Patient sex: M
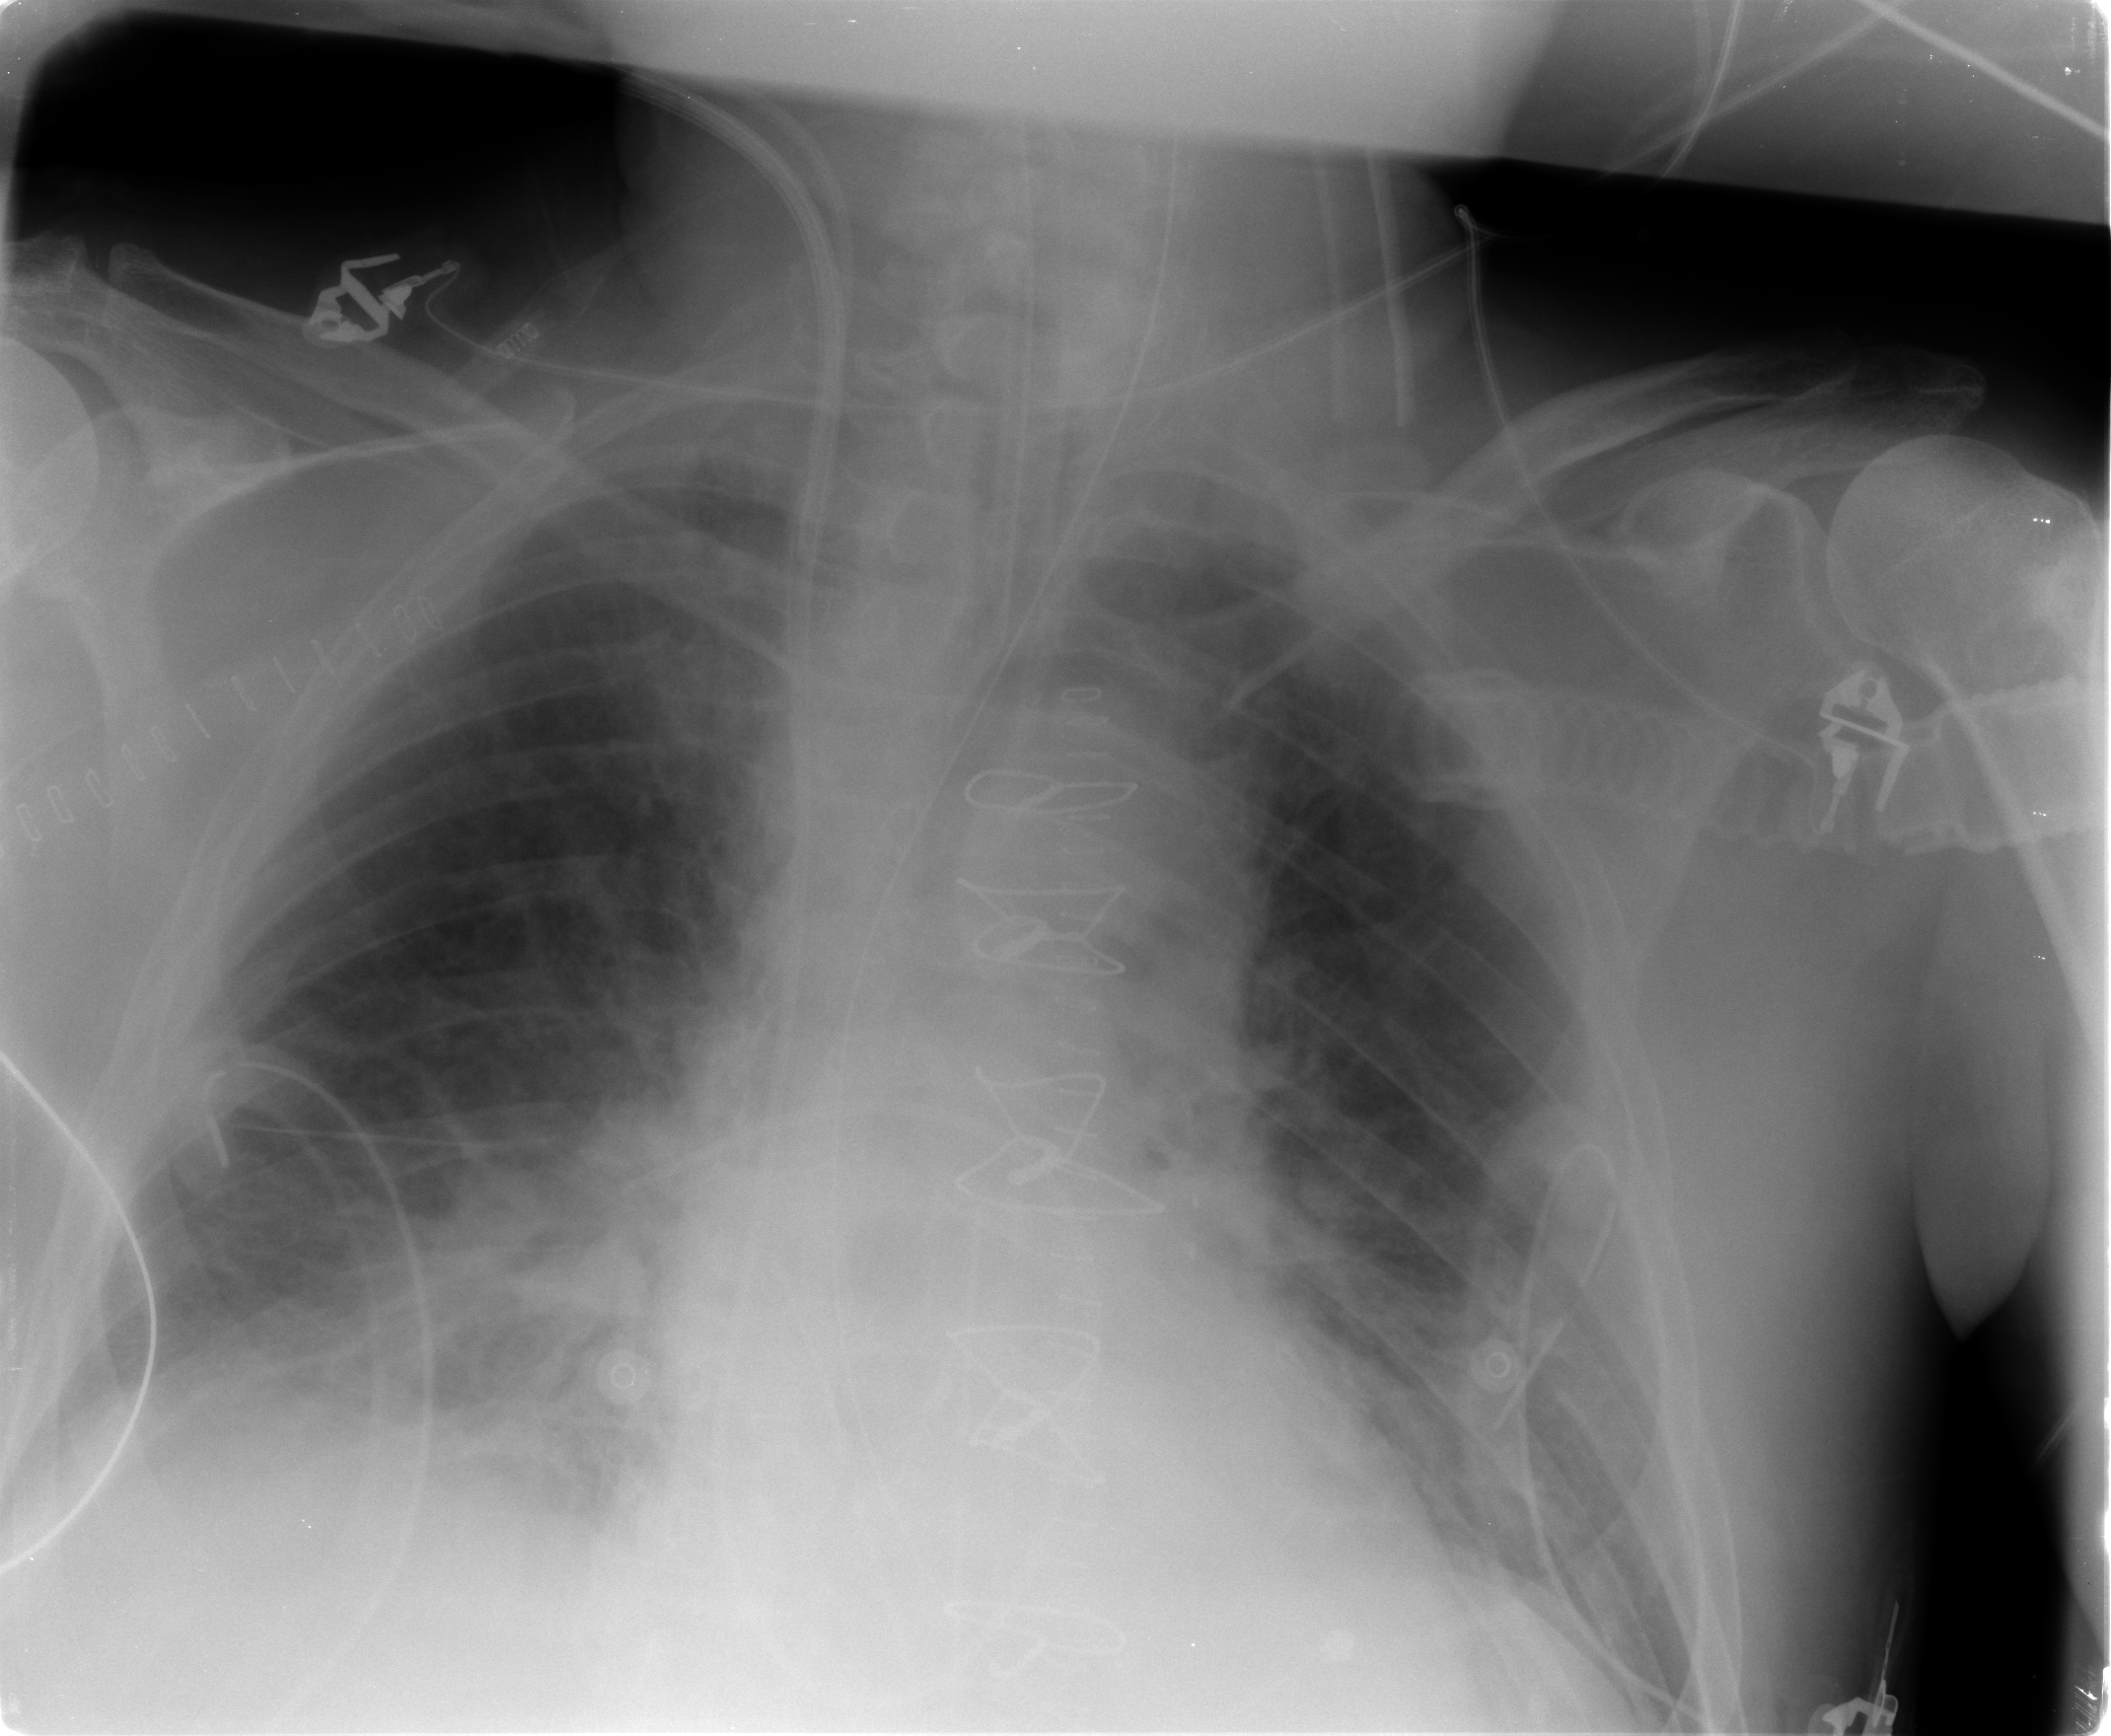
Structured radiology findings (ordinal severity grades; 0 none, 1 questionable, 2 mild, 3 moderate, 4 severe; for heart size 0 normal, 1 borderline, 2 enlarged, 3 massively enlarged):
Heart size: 1
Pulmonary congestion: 2
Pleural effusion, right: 1
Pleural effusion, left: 0
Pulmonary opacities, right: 1
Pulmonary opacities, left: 1
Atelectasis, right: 2
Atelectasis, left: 0